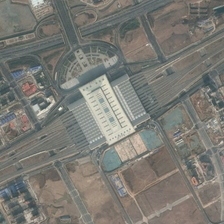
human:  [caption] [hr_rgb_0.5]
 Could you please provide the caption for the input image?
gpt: some buildings and many bareland are in two sides of a railway station .

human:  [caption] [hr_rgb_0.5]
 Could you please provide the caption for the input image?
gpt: some buildings and many bareland are in two sides of a railway station .

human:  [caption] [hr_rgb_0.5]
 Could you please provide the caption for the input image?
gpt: some buildings and many bareland are in two sides of a railway station .

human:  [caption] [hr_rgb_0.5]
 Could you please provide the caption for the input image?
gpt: some buildings and many bareland are in two sides of a railway station .

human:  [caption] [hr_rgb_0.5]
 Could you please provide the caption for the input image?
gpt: some buildings and many bareland are in two sides of a railway station .